Question: after I upload Images the images have differen space in the table. I mean the space between each image is different.
I am using this:
'''
<div class="table-responsive">
<table class="table">
<tr>
<th style="width: 10%"><h4>@Html.DisplayFor(model => model.FirstName)</h4></th>
<th style="width: 30%"><h4> @Html.DisplayFor(model => model.LastName)</h4></th>
<th style="width: 120%"></th>
</tr>
<tr>
<td>
<img width="200" height="150" src="@Url.Action("GetImage", "Account", new {id = Model.Id })">
</td>
</tr>
<tr>
<th><h2><br /></h2></th>
</tr>
<tr>
@foreach (var item in Model.LolaBikePhotos)
{
<th style="width:10%"> <img src="~/Images/profile/@item.ImagePath" alt="" height=150 width=200 /></th>
}
</tr>
</table>
</div>
'''
and this is the loop for the images:
'''
@foreach (var item in Model.LolaBikePhotos)
{
<th style="width:10%"> <img src="~/Images/profile/@item.ImagePath" alt="" height=150 width=200 /></th>
}
'''

The Image I uploaded says it all.
Thank you
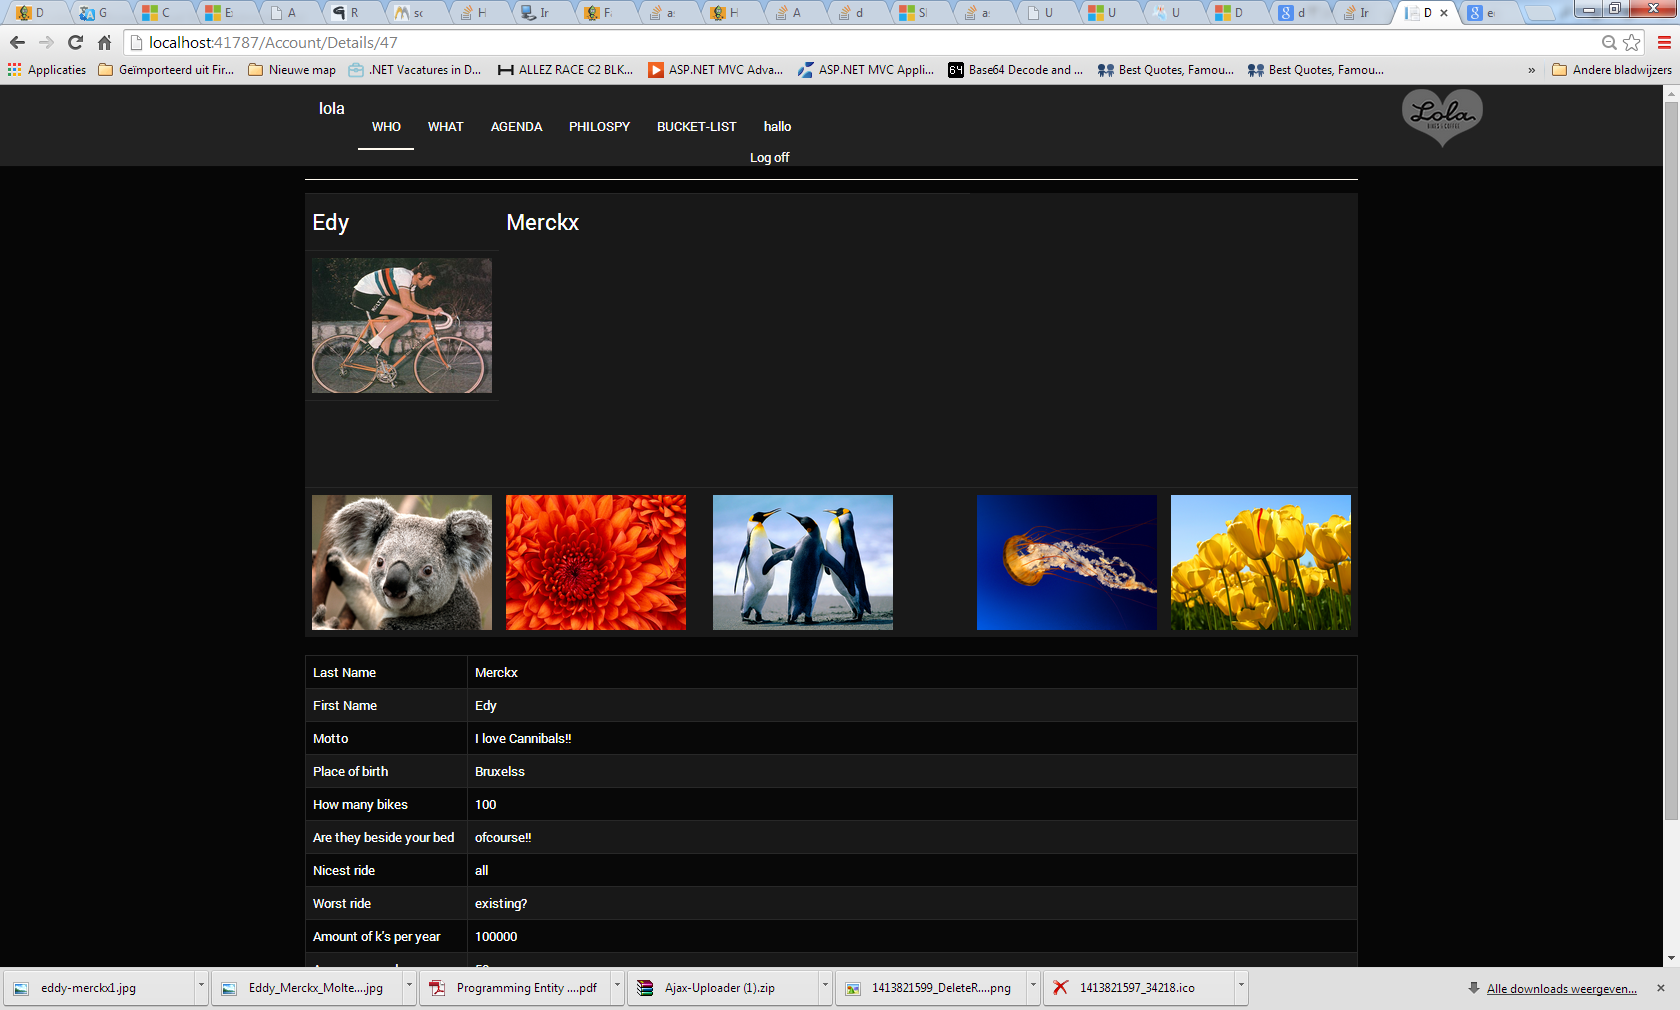
Answer: First why '<th style="width: 120%"></th>' ? width will be equal to 70%
After i suggest you to use a css grid instead of table